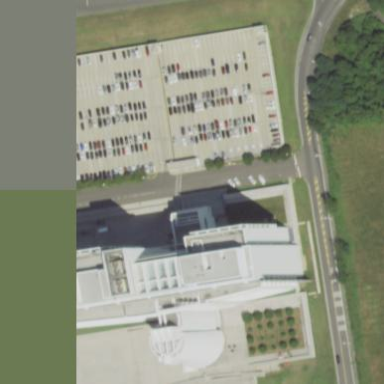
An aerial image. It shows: Parking building.